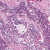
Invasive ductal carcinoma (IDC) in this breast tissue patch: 1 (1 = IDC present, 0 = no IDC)